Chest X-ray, PA view. Patient: 28 years old, sex M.
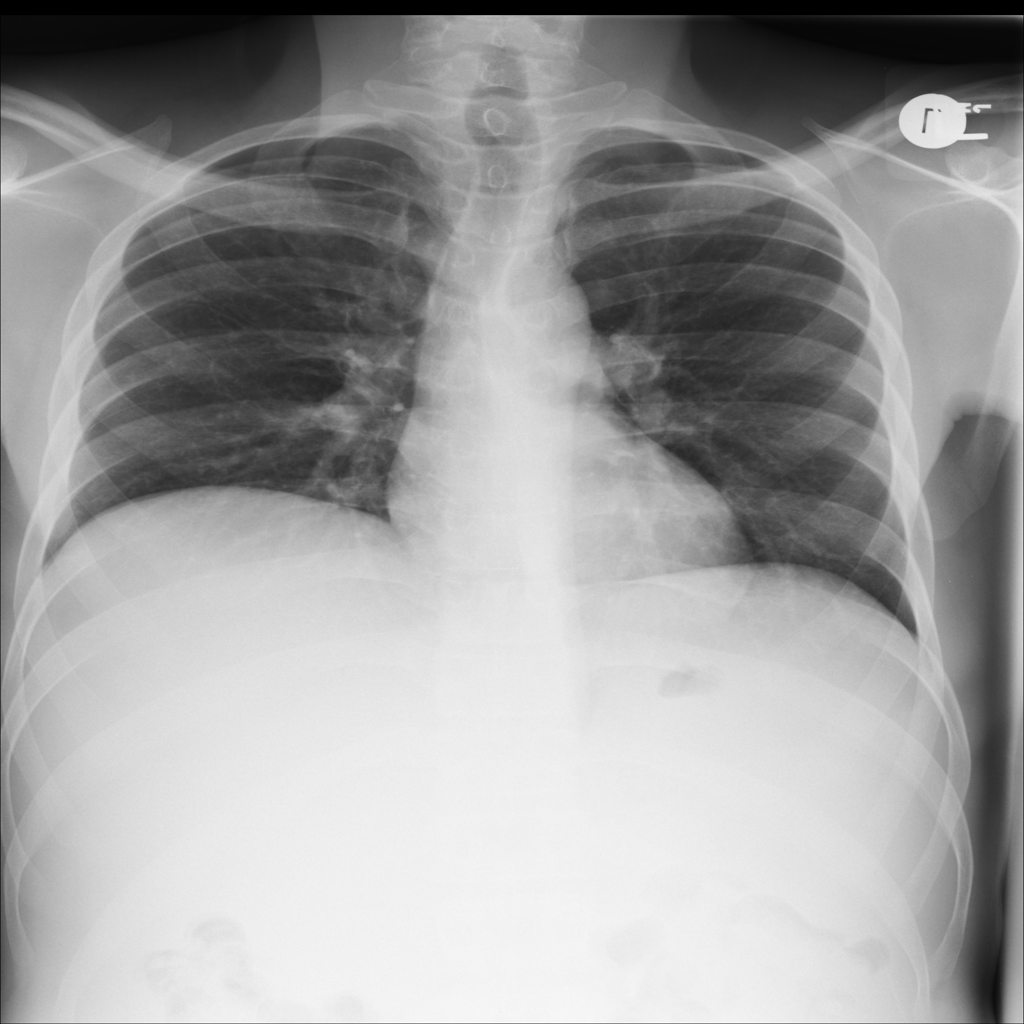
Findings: No Finding